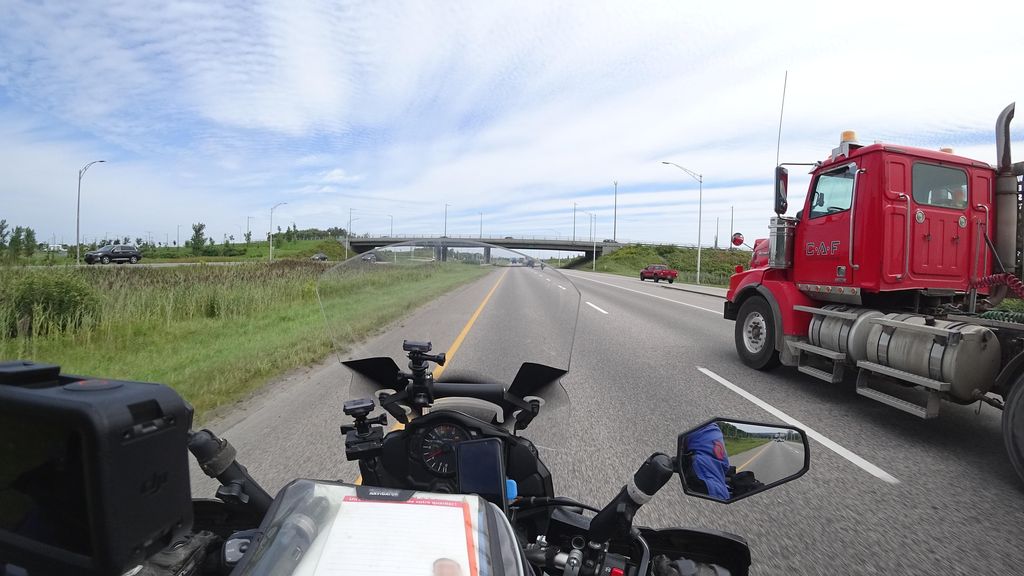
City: quebec_city